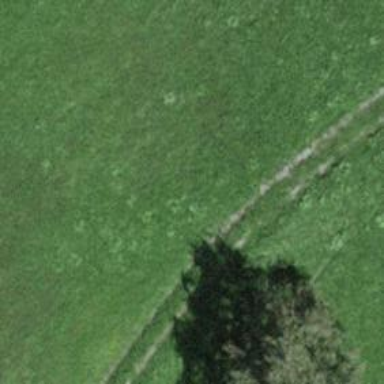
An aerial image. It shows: Grass track with grade4 quality surface.